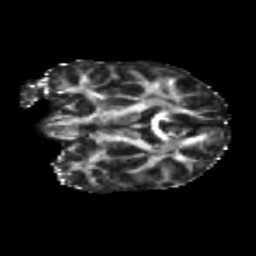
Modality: FA
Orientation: coronal
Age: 8
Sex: female
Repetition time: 9.4 s
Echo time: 0.089 s